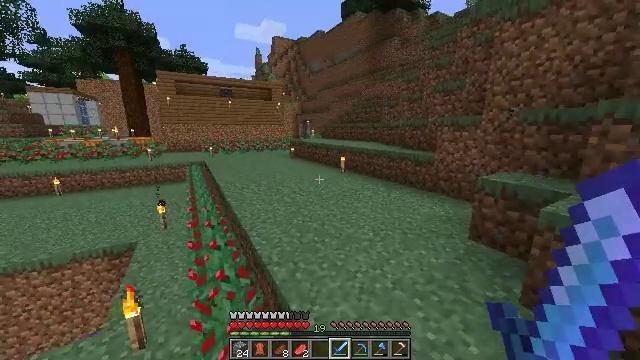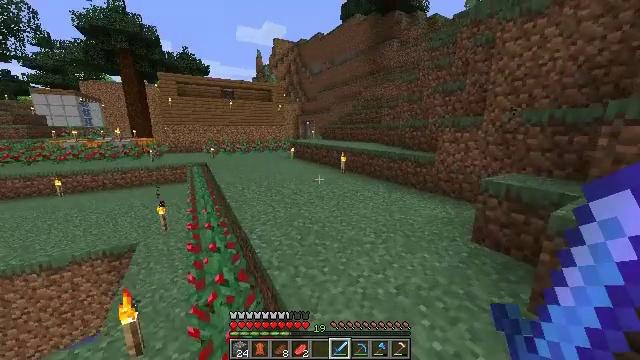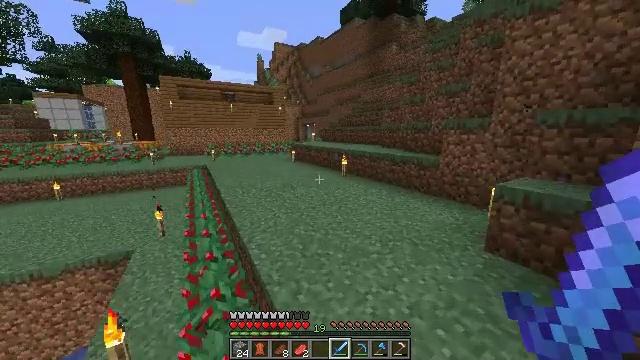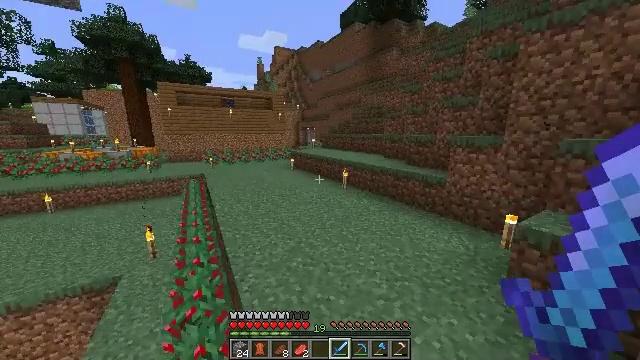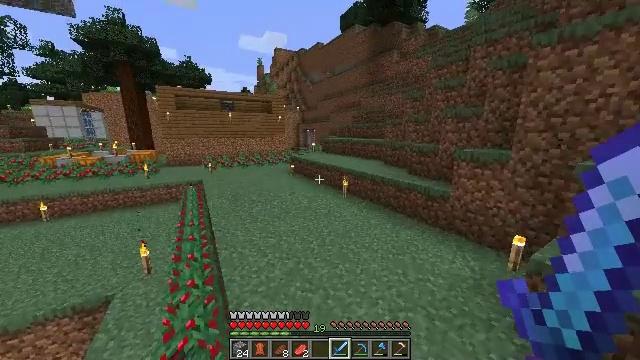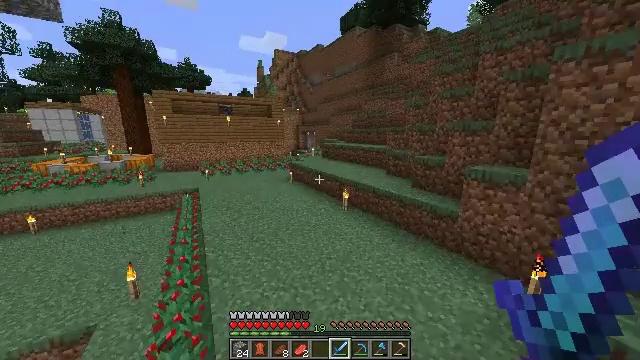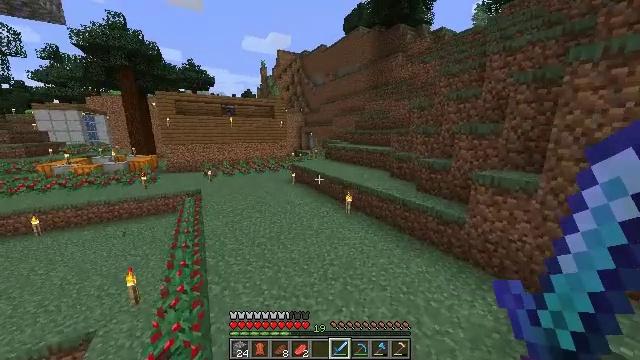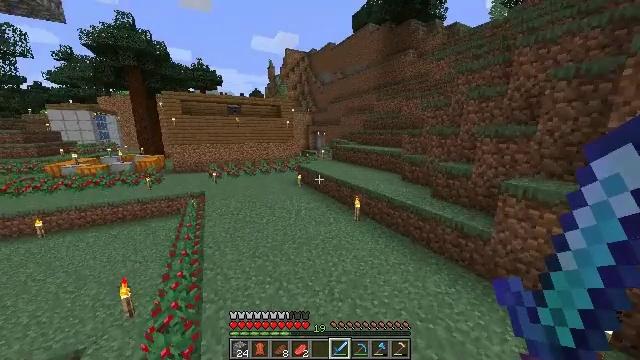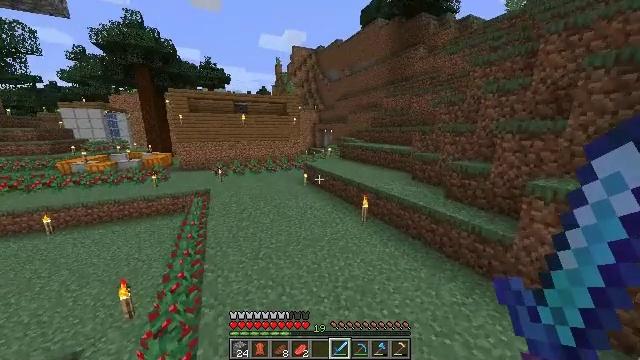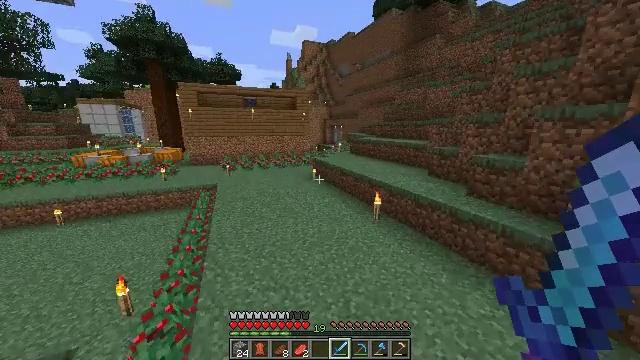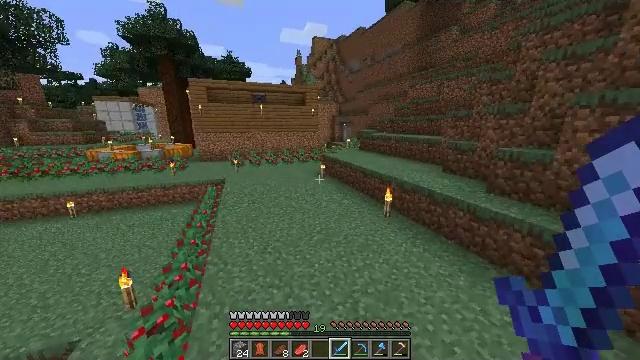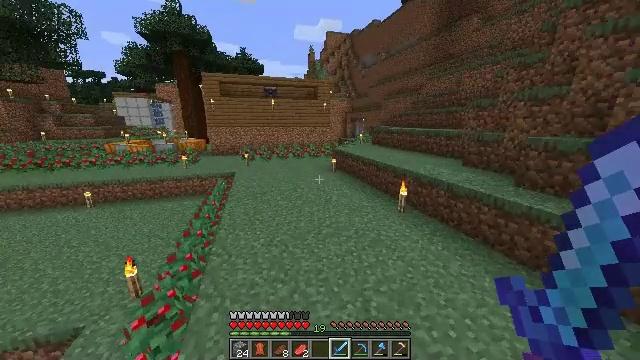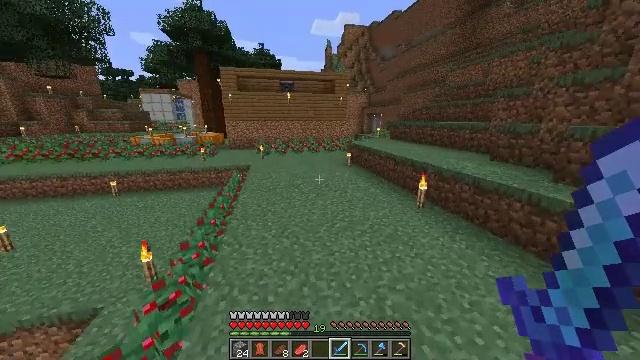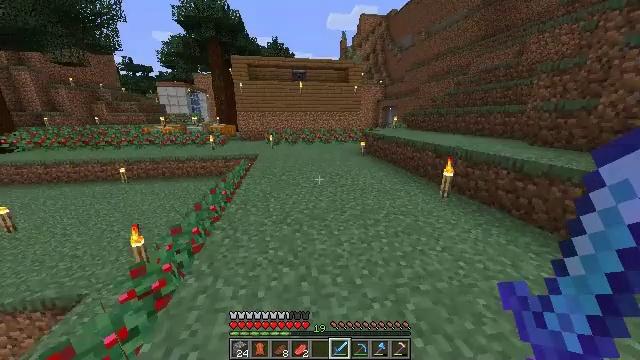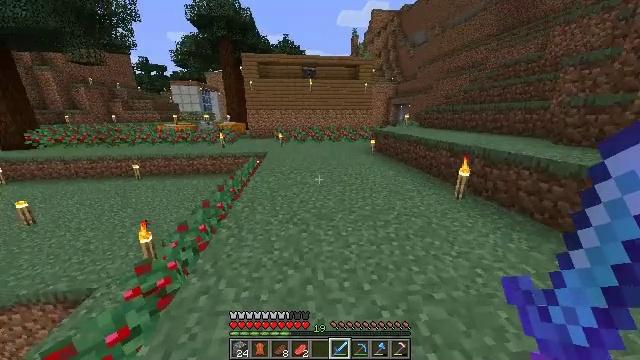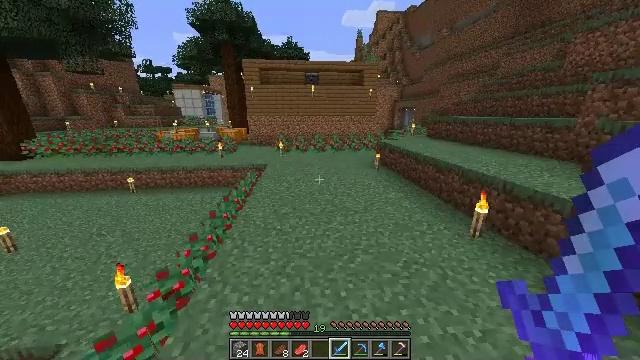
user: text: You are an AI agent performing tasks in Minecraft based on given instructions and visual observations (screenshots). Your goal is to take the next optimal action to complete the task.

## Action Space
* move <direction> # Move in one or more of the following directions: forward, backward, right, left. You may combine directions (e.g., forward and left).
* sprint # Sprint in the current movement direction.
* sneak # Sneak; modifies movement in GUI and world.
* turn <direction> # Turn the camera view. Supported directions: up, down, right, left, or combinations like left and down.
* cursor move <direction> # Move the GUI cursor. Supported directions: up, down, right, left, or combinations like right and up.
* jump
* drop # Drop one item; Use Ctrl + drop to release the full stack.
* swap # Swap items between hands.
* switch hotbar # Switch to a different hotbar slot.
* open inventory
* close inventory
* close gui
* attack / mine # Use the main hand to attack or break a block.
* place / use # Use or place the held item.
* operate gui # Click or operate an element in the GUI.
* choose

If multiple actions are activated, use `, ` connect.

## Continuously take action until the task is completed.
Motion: motion action
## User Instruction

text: Gather wheat by left-clicking on it.
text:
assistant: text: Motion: move forward, sprint
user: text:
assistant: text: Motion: move forward, jump
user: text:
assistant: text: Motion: move forward, jump
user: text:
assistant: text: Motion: move forward, jump
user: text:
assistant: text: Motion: move forward, jump
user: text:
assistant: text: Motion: move forward, jump
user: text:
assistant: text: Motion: move forward, turn left, jump
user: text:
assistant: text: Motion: move forward, turn left, jump
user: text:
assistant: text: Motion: move forward, turn left, jump
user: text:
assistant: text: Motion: move forward, turn left, jump
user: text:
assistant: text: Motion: move forward, turn left, jump
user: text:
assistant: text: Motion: move forward, turn left, jump
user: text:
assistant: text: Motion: move forward, turn left, jump
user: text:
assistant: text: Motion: move forward, sprint, turn left, jump
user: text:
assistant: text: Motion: move forward, sprint, turn left, jump
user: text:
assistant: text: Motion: move forward, sprint, jump
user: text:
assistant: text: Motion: move forward, sprint, turn left, jump
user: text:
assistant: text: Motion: move forward, sprint, turn left, jump
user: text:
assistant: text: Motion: move forward, turn left, jump
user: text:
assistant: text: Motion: move forward, turn left, jump
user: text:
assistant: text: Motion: move forward, jump
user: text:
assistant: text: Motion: move forward, jump
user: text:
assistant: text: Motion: move forward, jump
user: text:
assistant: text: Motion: move forward, jump
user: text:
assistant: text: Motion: move forward, sprint, jump
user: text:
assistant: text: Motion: move forward, sprint, jump
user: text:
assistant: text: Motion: move forward, sprint, jump
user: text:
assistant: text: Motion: move forward, sprint, turn left, jump
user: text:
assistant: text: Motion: move forward, sprint, turn left, jump
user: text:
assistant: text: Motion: move forward, turn left, jump